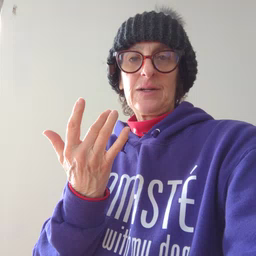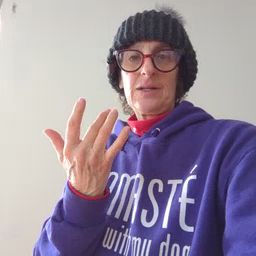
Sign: glasswindow